You are looking at the wavelet scalogram of a bearing's acceleration signal. Based on the visible evidence, which condition applies: normal, inner_race, outer_race, ball?
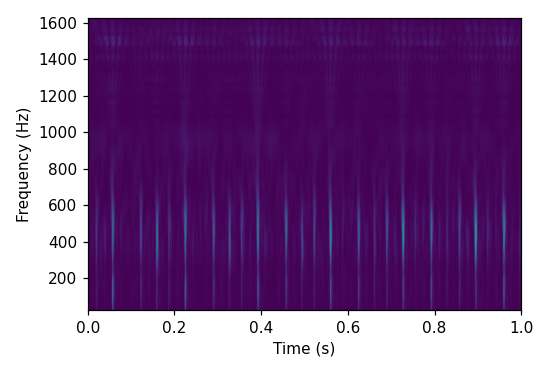
Answer: outer_race